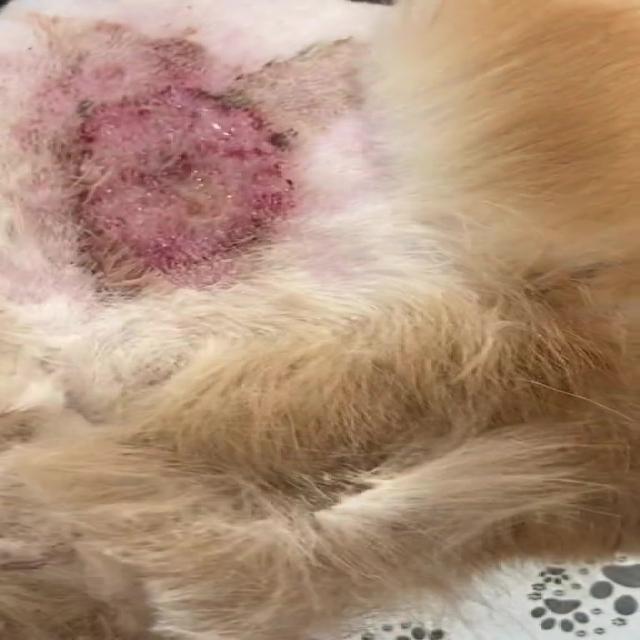
Canine dermatitis — inflammation of the skin presenting with erythema, pruritus, papules, and excoriation. May be allergic, contact, or atopic in origin.